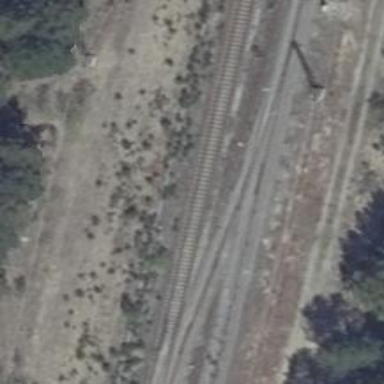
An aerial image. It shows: Railway track with contact line for electrification.